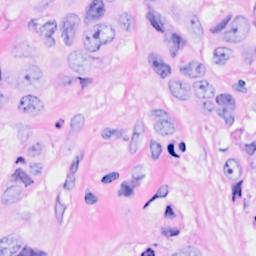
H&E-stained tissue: Breast